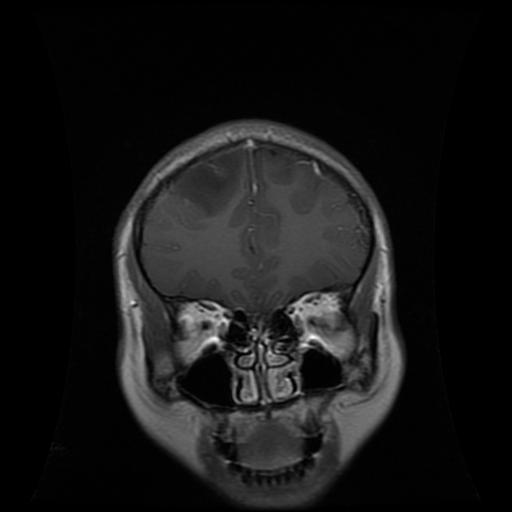
Label: glioma